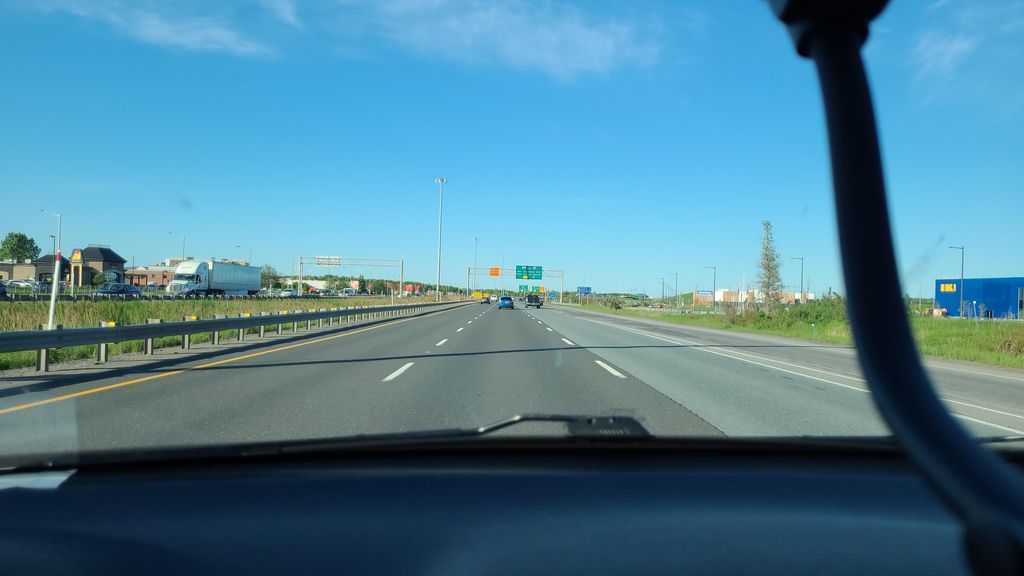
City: quebec_city